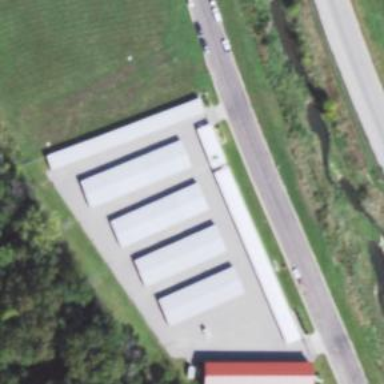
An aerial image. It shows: Commercial area designated for mini self storage.